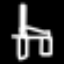
Label: chair